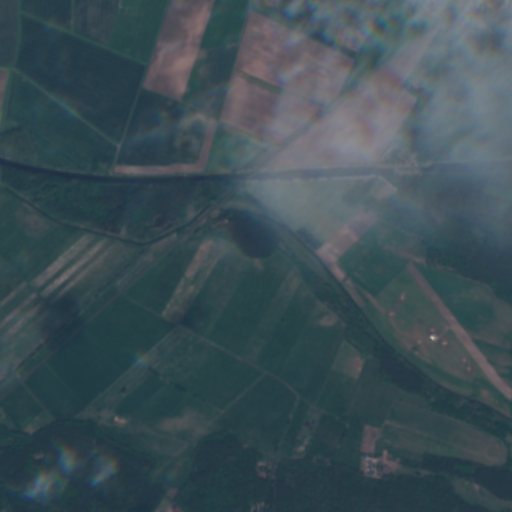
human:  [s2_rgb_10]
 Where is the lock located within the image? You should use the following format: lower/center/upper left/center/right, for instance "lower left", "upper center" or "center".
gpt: The lock is located in the upper right of the image.
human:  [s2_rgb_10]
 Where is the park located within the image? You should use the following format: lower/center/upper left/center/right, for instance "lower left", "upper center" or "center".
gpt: The park is located in the upper left of the image.
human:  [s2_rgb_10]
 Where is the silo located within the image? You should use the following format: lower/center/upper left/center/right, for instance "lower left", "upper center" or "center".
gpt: The silo is located in the lower right of the image.
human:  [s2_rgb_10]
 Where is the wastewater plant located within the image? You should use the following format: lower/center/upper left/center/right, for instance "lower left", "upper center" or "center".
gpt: The wastewater plant is located in the upper right of the image.
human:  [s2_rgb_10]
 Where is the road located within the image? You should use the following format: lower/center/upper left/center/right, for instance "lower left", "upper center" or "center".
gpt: There is no road in the image.